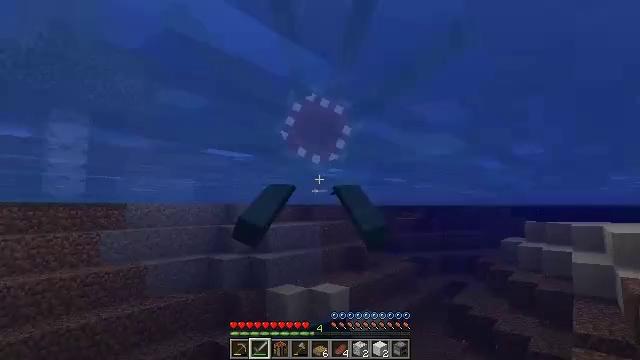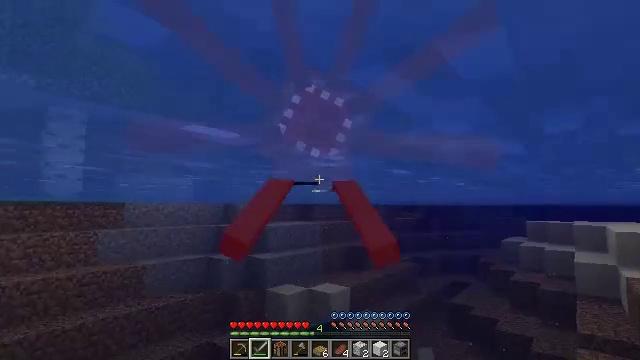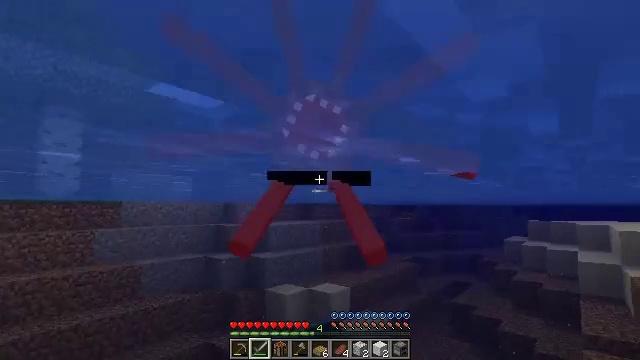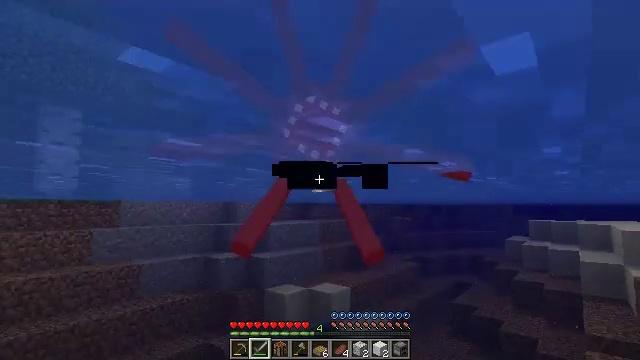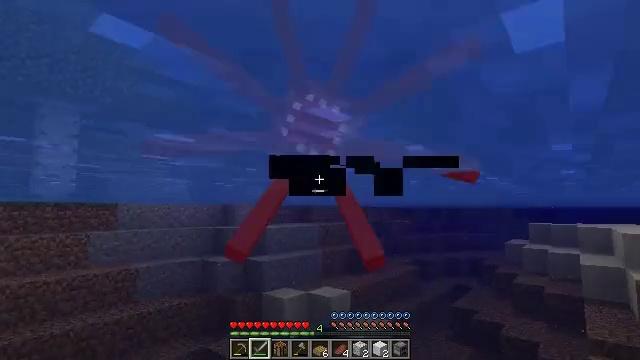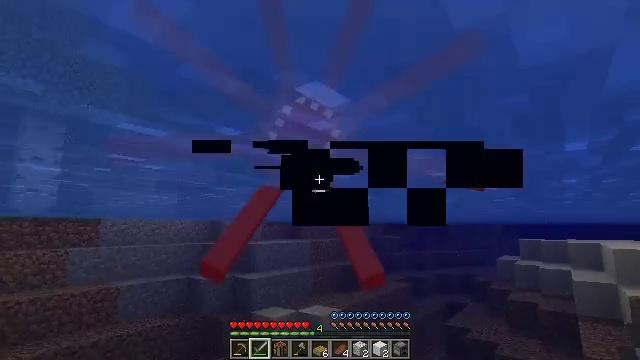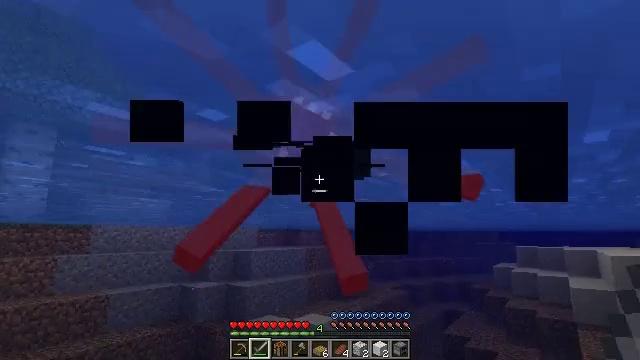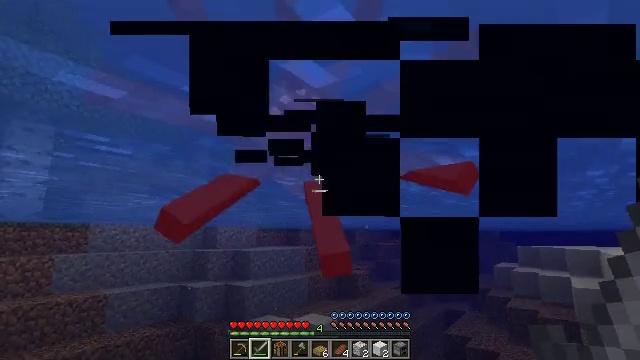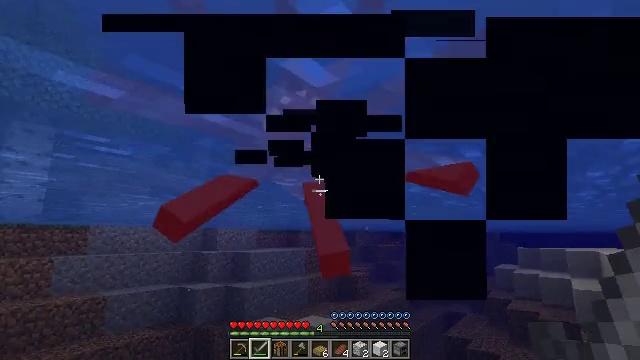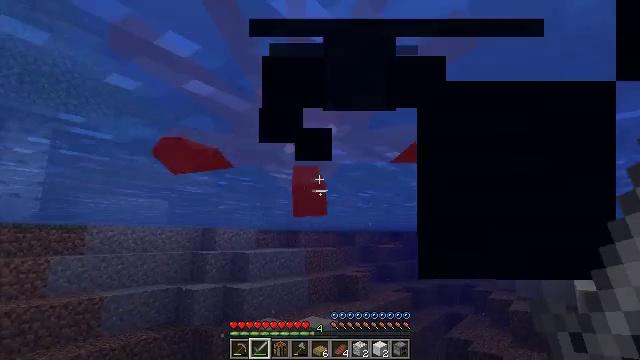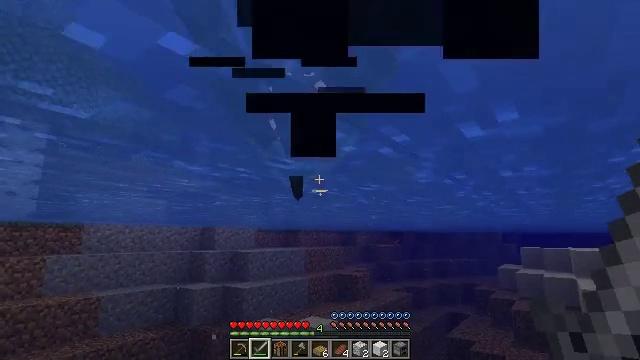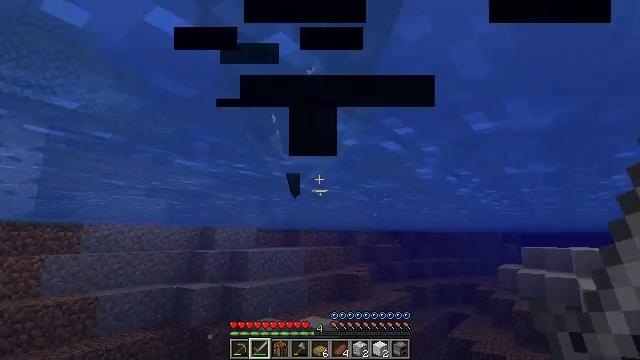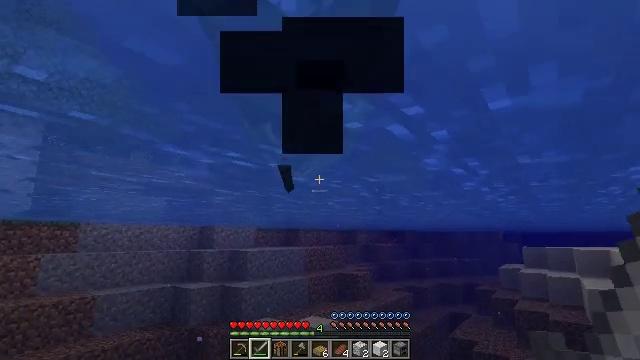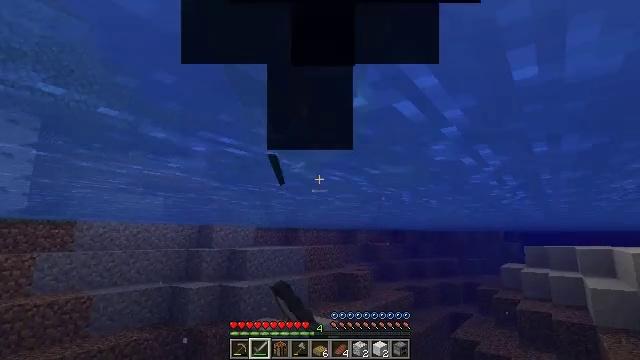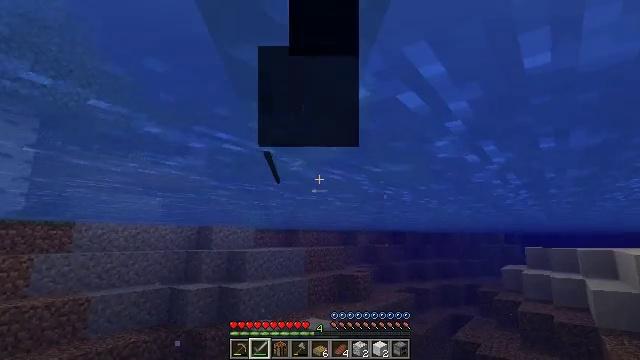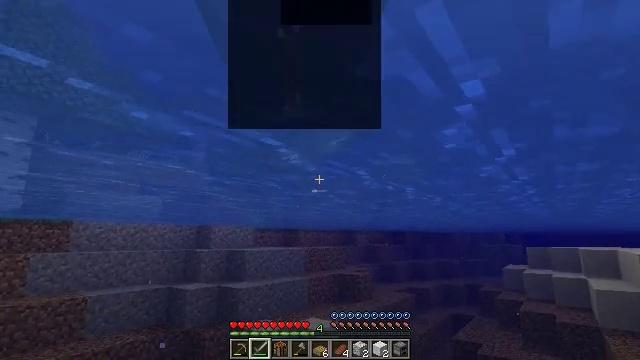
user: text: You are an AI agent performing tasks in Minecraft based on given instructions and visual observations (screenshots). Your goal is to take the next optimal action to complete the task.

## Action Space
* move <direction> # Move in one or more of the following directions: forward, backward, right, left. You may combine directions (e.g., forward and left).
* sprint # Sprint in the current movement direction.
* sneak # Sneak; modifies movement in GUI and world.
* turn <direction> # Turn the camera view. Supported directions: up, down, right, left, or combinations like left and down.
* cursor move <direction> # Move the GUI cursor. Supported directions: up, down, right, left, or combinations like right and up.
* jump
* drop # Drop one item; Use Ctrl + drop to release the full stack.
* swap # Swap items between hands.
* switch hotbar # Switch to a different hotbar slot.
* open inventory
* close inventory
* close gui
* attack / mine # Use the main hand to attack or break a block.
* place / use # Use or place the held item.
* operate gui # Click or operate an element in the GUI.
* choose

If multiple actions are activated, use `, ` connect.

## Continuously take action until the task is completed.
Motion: motion action
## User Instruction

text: Hunt a squid.
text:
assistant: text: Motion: move forward
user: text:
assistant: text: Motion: move forward
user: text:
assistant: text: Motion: move forward
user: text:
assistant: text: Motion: move forward
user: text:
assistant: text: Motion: move forward, turn right and up
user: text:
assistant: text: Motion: move forward, turn up
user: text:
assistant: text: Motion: move forward
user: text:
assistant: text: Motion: move forward
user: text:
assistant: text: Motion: move forward
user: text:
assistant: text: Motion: move forward
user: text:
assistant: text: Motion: move forward
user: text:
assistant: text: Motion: move forward, attack / mine
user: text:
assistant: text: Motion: move forward, attack / mine
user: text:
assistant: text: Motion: move forward, attack / mine
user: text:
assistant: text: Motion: move forward
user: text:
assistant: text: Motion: move forward, attack / mine
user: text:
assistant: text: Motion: attack / mine